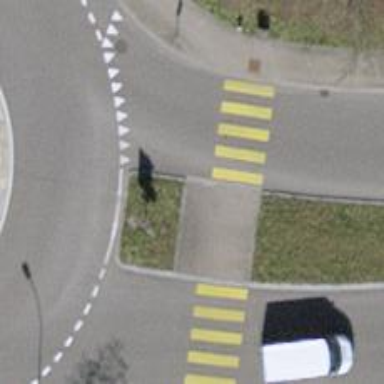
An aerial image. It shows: Uncontrolled zebra crossing with central island.